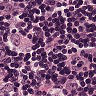
Metastatic tissue present: yes